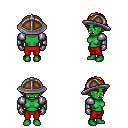
a pixel art fantasy rpg character, female body template, orc, green skin, steel arm armor, red pants, dark blonde parted hairstyle, chain helm, metal gloves, four views (front, back, left, right), 2x2 character sprite sheet, small pixel art, hard edges, no anti-aliasing